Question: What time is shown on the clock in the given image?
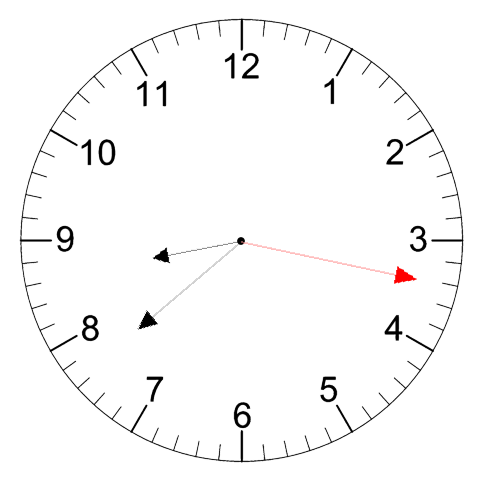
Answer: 08:38:17